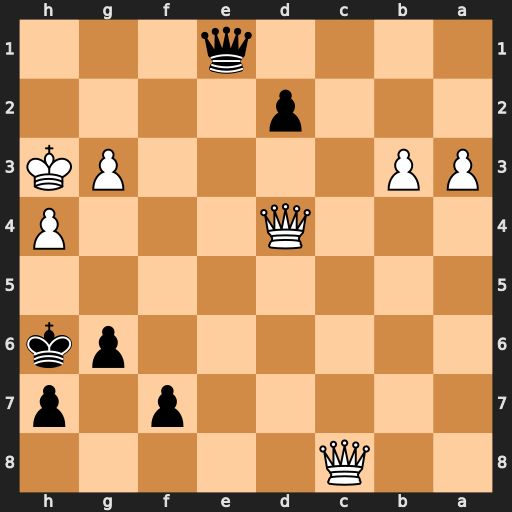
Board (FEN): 2Q5/5p1p/6pk/8/3Q3P/PP4PK/3p4/4q3
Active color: b
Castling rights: -
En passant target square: -
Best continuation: Qh1+ Kg4 d1=Q+ Qxd1 f5+ Qxf5 gxf5+ Kxf5 Qxd1